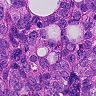
Metastatic tissue present: yes